Question: Now I know there are several questions like this on overflow but several of these answers have failed miserably for me. I am using Cygwin, if it is relevant. I ran
'''
svn export https://github.com/Wikia/app/tree/dev/extensions/wikia/AdminDashboard
'''
to receive the result:
'''
svn: E170000: URL 'http://github.com/Wikia/app/tree/dev/extensions/wikia/AdminDashboard' doesn't exist
'''
I also ran
'''
curl -L http://github.com/Wikia/app/tree/dev/extensions/wikia/AdminDashboard > project.tar.gz
'''
to receive a .tar.gz file that 7-Zip fails to read the file giving the error:

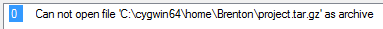
Answer: Two remarks:
- -
A GitHub repo is best clone in its entirety, but you can do a <URL>:
### New repository
'''
mkdir <repo> && cd <repo>
git init
git remote add -f <name> <url>
git config core.sparsecheckout true
echo some/dir/ >> .git/info/sparse-checkout
echo another/sub/tree >> .git/info/sparse-checkout
git pull <remote> <branch>
'''
### Existing repository
'''
git config core.sparsecheckout true
echo some/dir/ >> .git/info/sparse-checkout
echo another/sub/tree >> .git/info/sparse-checkout
git read-tree -mu HEAD
'''
> If you later decide to change which directories you would like checked out,
simply edit the 'sparse-checkout' file and run 'git read-tree' again as above.